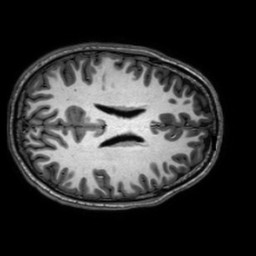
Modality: T1w
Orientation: axial
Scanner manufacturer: philips
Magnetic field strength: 3 T
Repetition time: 0.0096 s
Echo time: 0.0046 s